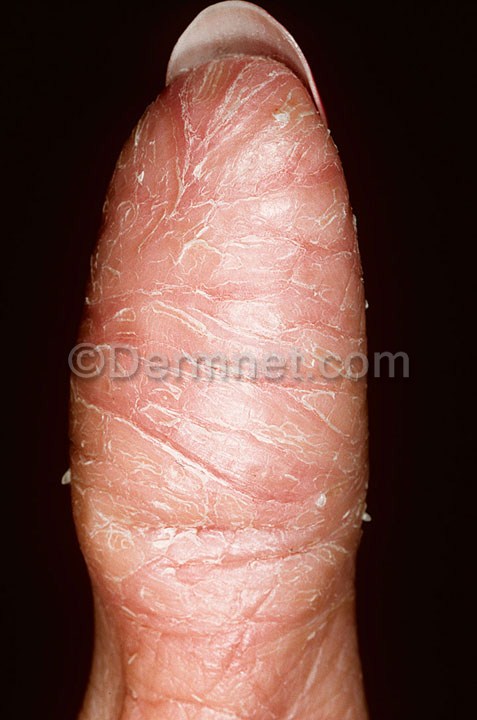
Disease: Eczema Photos